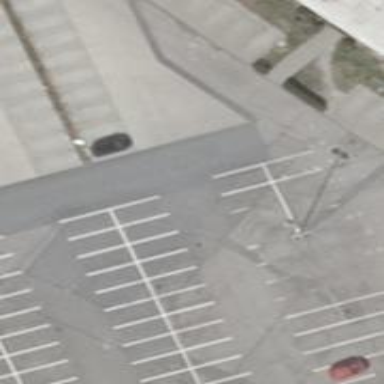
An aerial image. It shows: Asphalt parking aisle designated as service road.